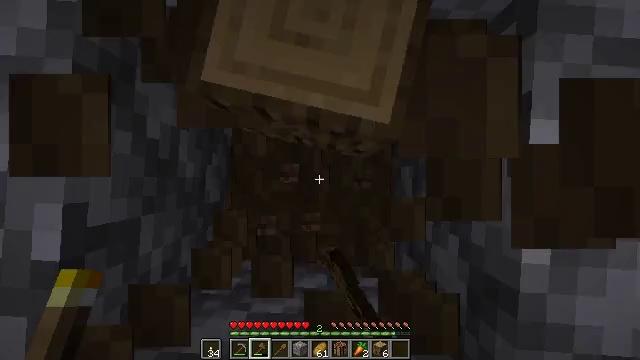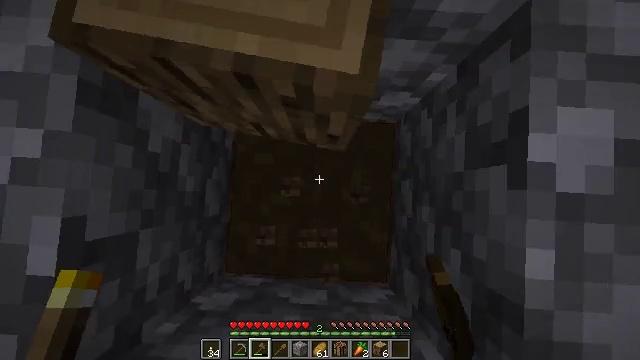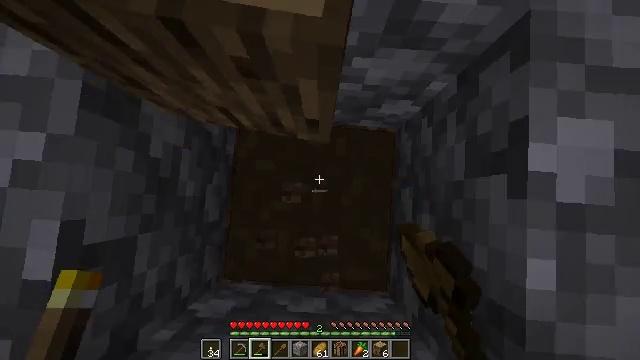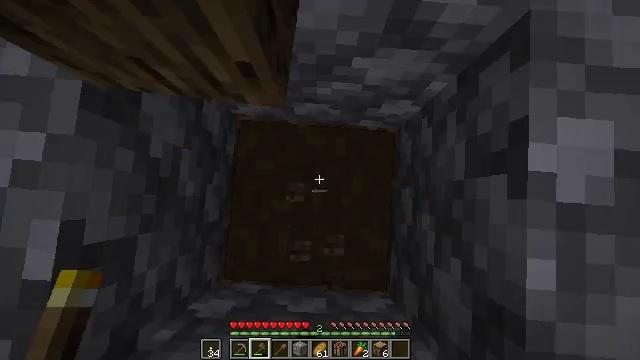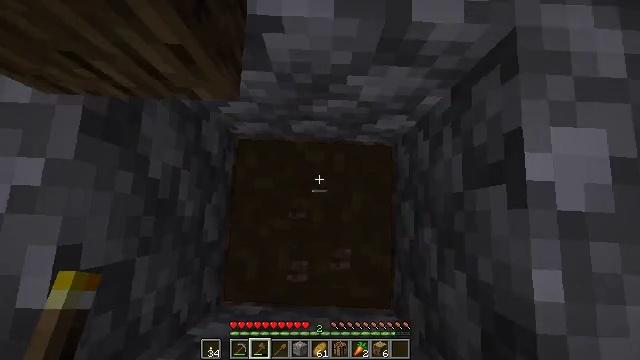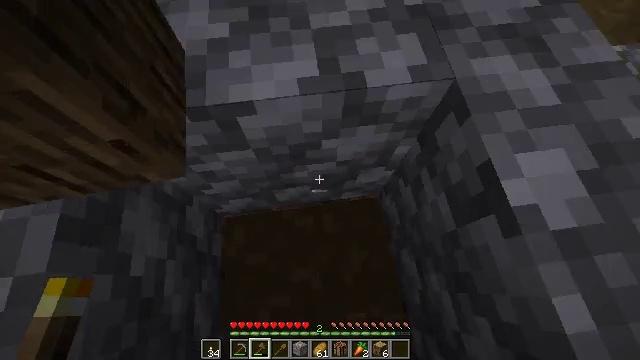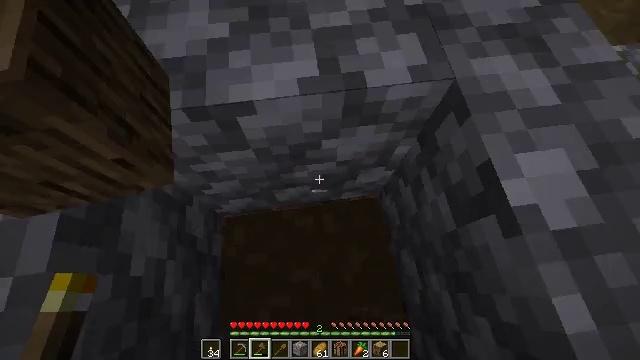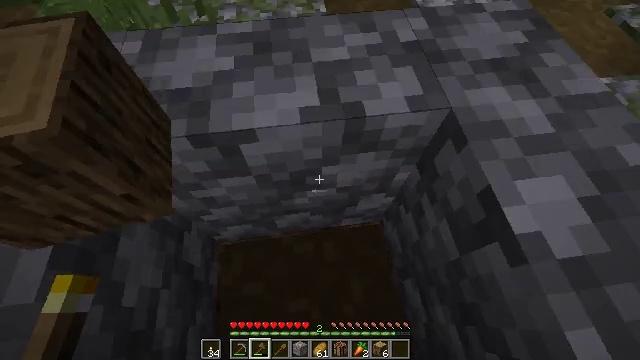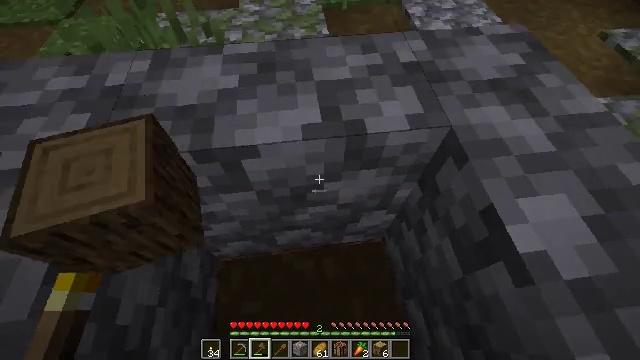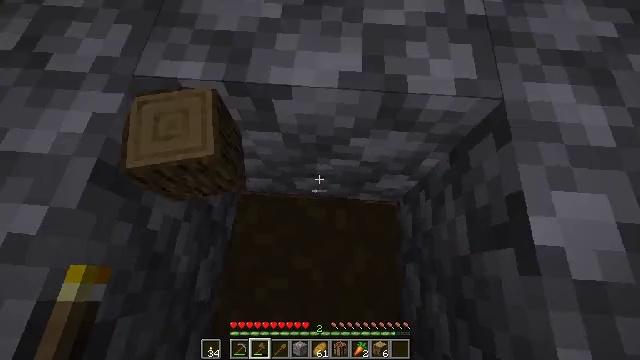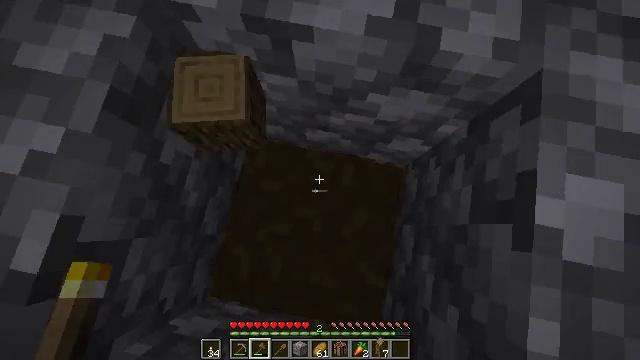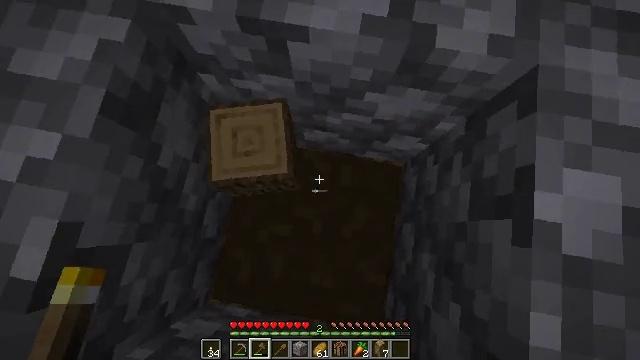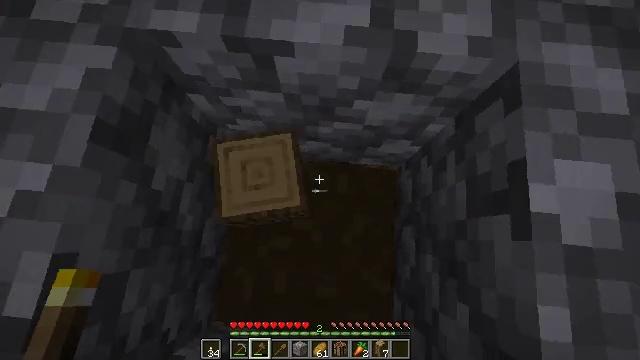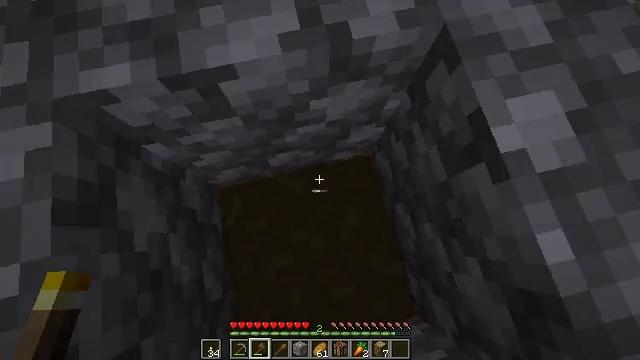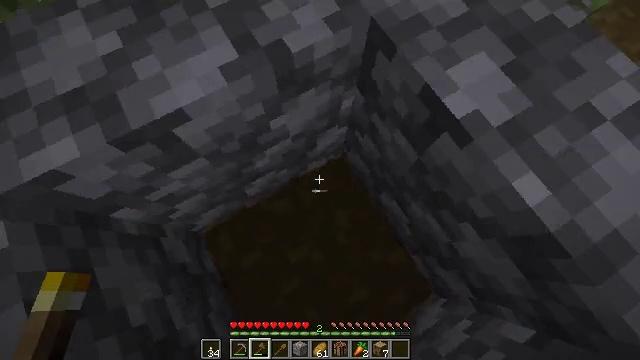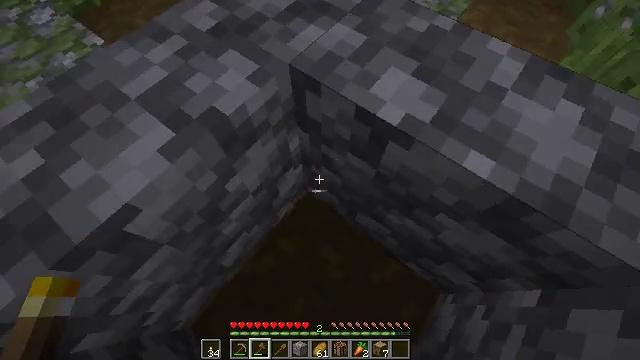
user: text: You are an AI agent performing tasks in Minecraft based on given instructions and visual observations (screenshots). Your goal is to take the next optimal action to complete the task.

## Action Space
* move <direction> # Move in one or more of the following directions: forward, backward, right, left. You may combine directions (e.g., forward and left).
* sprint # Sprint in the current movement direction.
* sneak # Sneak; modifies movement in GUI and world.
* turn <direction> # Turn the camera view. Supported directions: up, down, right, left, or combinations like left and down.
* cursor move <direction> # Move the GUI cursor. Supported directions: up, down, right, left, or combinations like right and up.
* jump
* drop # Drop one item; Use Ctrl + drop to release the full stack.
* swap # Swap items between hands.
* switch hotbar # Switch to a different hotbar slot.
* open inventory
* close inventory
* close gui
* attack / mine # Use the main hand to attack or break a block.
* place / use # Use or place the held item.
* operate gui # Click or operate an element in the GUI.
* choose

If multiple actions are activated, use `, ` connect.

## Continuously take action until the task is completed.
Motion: motion action
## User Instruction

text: Attack the grass path to restore it to dirt.
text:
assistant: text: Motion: turn up, attack / mine
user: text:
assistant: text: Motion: turn up
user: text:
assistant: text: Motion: no_op
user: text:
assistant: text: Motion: turn right and up
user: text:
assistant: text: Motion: turn right and up
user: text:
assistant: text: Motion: no_op
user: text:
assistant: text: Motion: turn up
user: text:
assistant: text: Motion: turn up
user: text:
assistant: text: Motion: turn left and down
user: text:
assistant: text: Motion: turn left and down
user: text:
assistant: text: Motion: turn right
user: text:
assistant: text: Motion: turn right and up
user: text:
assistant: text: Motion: turn right and up
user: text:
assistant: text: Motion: turn right and up
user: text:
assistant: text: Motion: turn right and up
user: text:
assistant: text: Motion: turn right and up
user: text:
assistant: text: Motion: no_op
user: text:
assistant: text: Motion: turn left and down
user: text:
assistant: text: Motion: turn left and down
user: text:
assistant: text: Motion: turn down
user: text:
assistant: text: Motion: turn right and down
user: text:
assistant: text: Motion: turn right and down
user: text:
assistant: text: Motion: turn right and down
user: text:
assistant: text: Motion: no_op
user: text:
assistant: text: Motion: turn down
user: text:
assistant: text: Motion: move back, turn down
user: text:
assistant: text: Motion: move back
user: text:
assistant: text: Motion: move back, jump
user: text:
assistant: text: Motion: move back, jump
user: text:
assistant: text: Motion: move back, jump